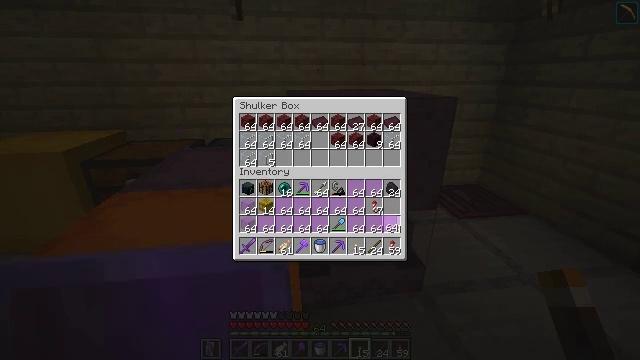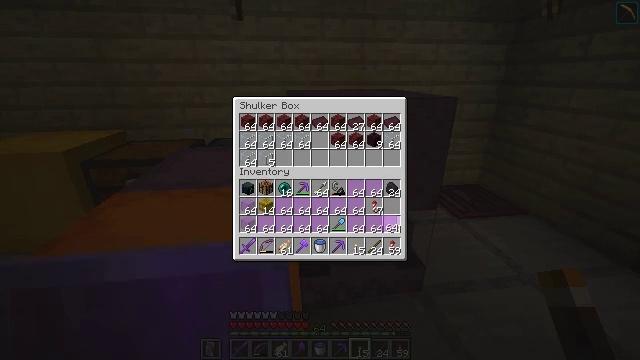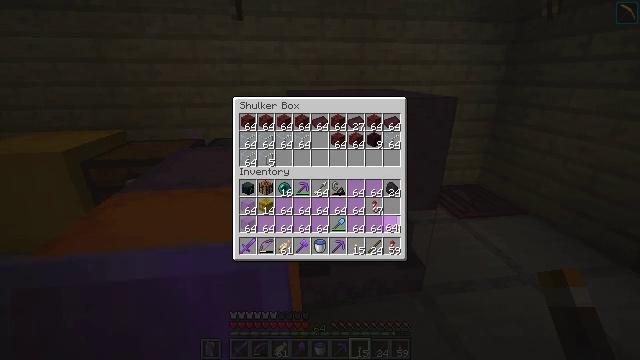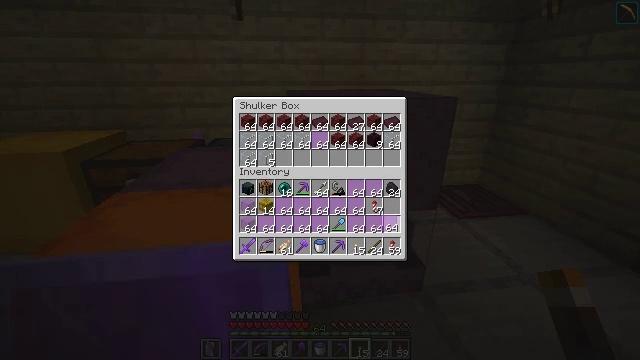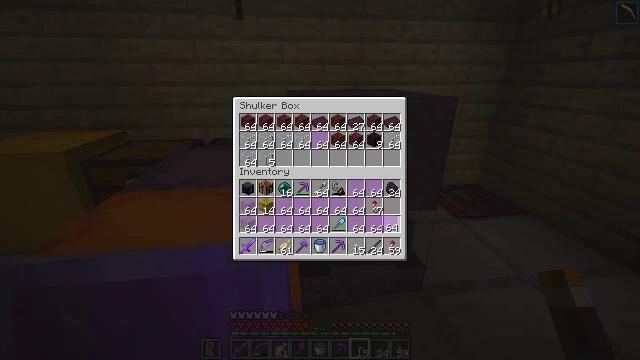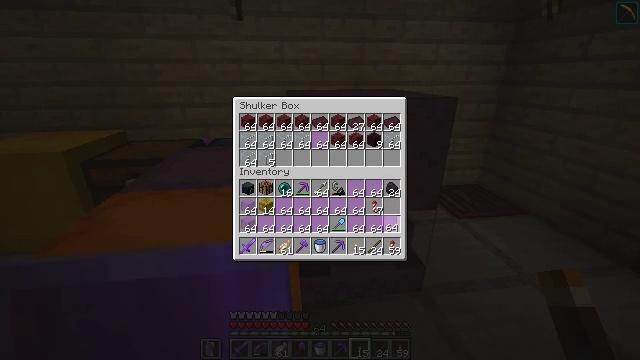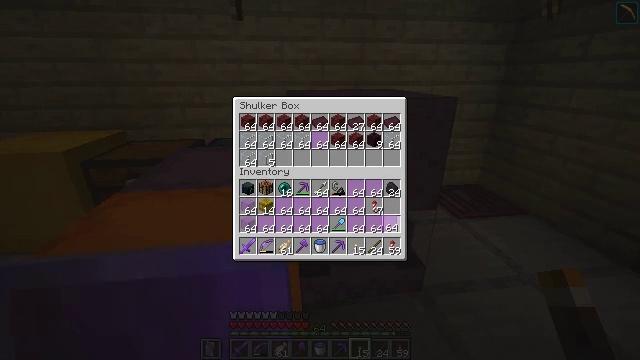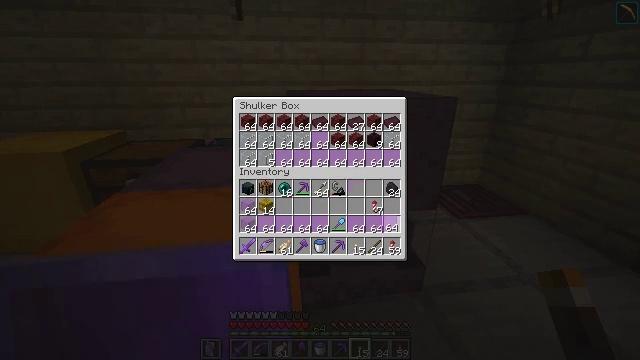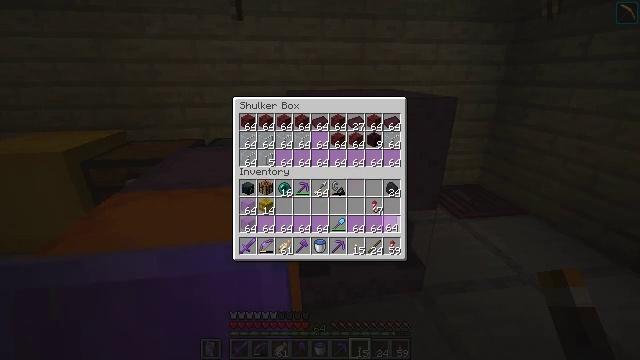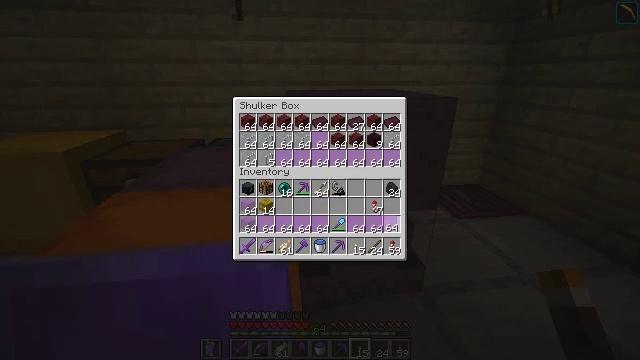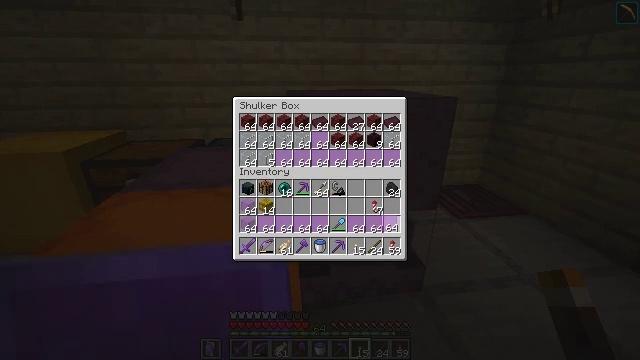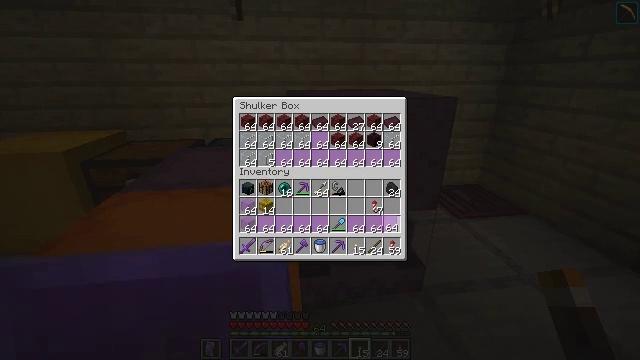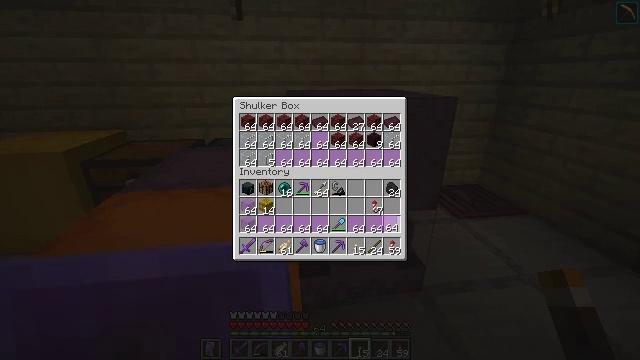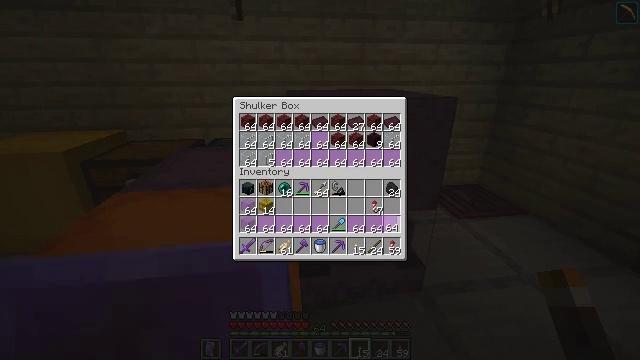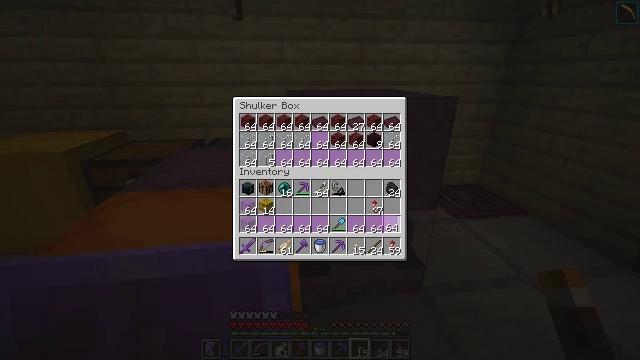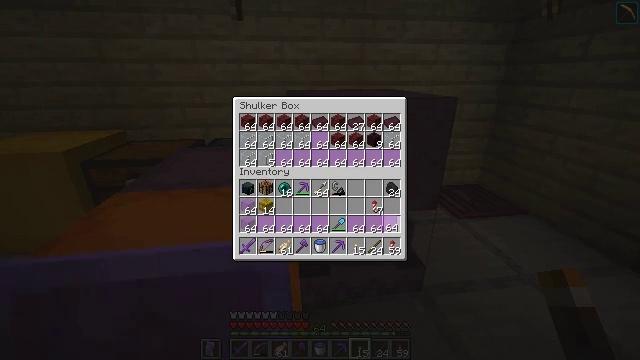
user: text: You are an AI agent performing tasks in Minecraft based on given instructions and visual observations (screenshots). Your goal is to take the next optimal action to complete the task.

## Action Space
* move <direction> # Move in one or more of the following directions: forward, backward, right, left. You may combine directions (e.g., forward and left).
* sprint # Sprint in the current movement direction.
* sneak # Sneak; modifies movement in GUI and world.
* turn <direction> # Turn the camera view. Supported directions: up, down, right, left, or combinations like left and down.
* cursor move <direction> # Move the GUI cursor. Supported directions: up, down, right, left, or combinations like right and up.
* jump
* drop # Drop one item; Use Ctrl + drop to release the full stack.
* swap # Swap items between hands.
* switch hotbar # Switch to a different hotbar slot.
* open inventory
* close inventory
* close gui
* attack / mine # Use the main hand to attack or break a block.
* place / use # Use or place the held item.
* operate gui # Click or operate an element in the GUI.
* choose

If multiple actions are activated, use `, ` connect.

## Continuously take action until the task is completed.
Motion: motion action
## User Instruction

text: Use magenta stained glass in the crafting table to make magenta stained glass pane.
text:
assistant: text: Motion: sneak, operate gui
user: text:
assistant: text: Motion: sneak, operate gui
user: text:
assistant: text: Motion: sneak
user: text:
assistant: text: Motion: sneak
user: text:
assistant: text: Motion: sneak, operate gui
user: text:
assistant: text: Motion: sneak, operate gui
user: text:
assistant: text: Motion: sneak
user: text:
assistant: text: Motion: sneak, operate gui
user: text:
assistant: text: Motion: sneak, operate gui
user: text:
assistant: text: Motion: sneak, operate gui
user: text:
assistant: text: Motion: sneak
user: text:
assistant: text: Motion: sneak
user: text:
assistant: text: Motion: sneak
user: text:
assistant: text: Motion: sneak
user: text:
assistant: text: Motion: sneak
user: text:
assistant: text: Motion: sneak
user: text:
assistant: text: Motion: sneak
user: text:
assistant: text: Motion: no_op
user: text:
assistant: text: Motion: no_op
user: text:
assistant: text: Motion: no_op
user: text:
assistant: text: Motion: no_op
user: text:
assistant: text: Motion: no_op
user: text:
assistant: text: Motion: no_op
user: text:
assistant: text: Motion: no_op
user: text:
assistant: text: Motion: no_op
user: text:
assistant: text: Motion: no_op
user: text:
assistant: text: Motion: no_op
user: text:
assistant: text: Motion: no_op
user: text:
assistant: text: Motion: no_op
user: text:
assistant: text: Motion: no_op